Aerial crown-view tile of a tropical tree (Barro Colorado Island, Panama), acquired 20240813:
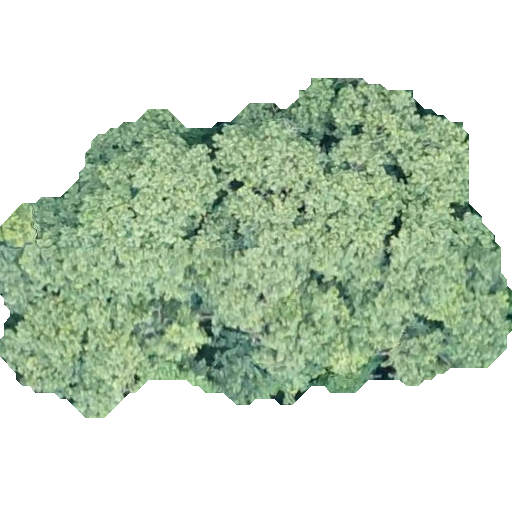
Species: Apeiba membranacea
GBIF accepted scientific name: Apeiba membranacea
Crown area: 194.751 m²